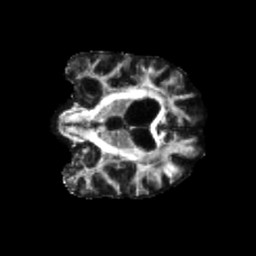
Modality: FA
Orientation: coronal
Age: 75
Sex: male
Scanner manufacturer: siemens
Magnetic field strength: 3 T
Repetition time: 5.25 s
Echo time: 0.08 s